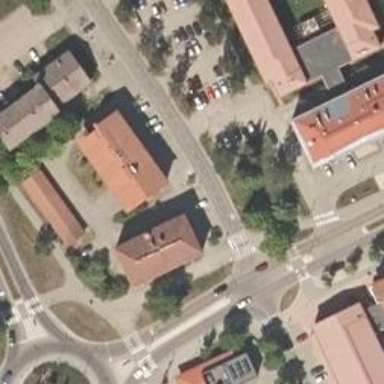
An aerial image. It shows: Asphalt cycleway featuring zebra crossing. The crossing is uncontrolled.